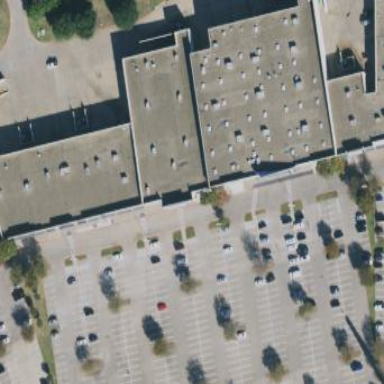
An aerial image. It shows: Retail building.